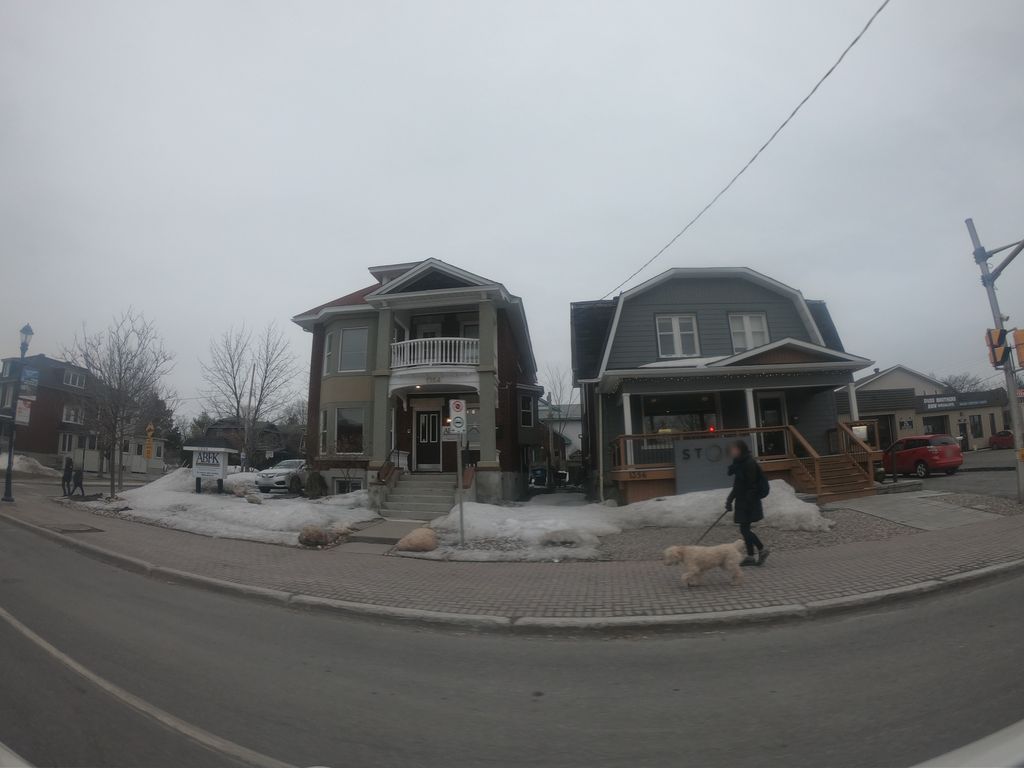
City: ottawa-gatineau